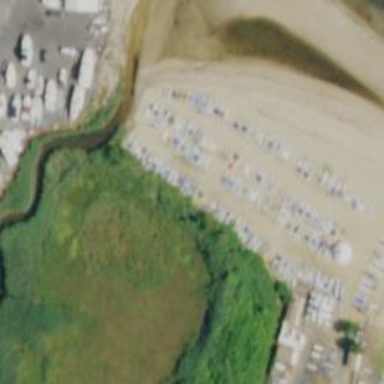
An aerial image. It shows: Boatyard along the waterway.